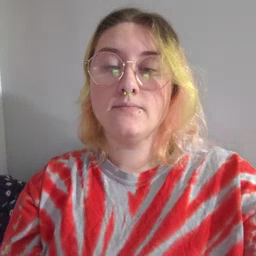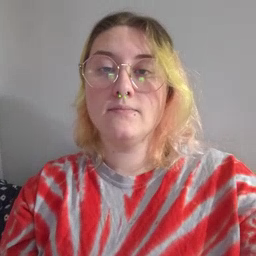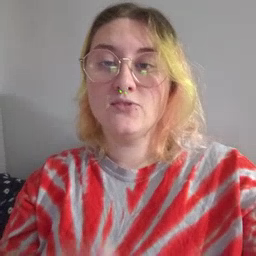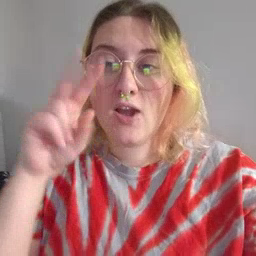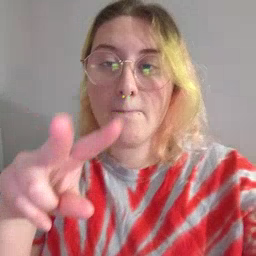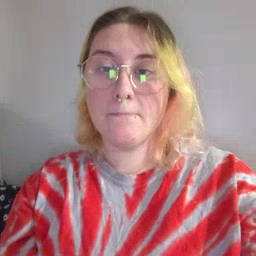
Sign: jump